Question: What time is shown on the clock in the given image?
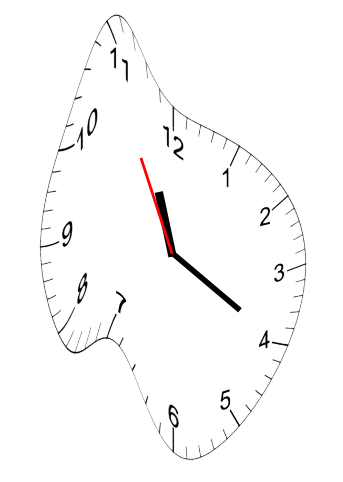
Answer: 11:19:55